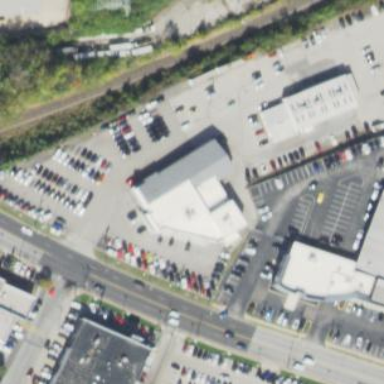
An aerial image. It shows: Building that houses car shop.